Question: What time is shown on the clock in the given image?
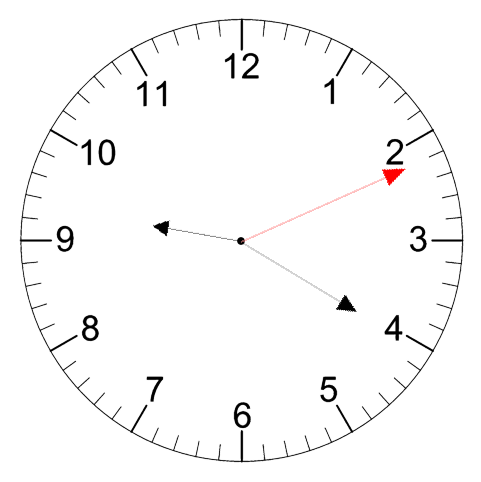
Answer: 09:20:11